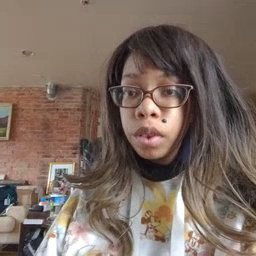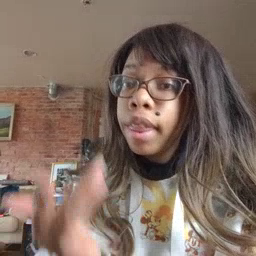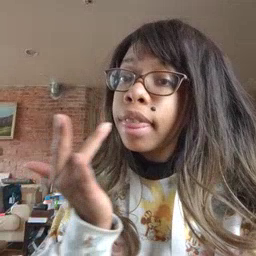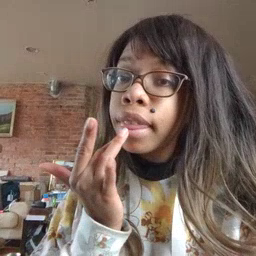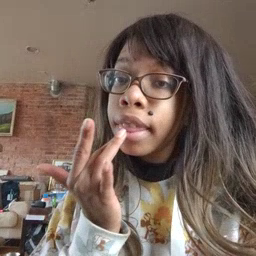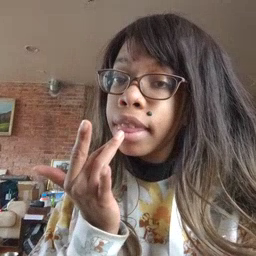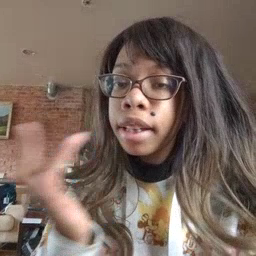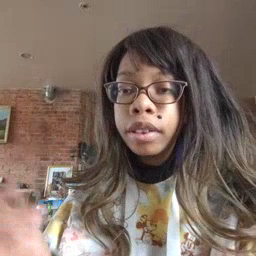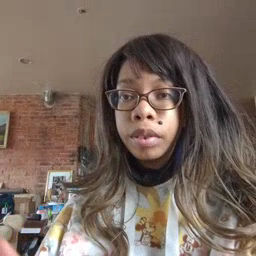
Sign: taste